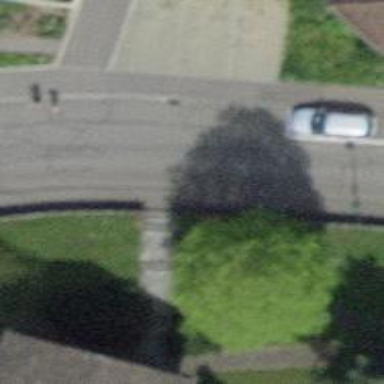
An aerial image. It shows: Road with steps.